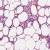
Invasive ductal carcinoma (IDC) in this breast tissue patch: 0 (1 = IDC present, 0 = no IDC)